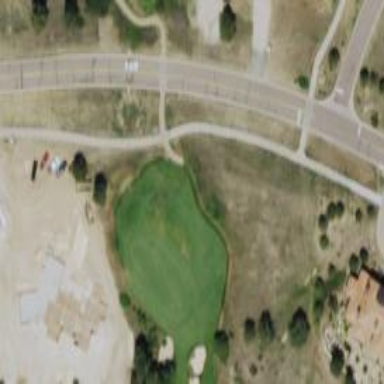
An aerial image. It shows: Golf cartpath that is also road path.